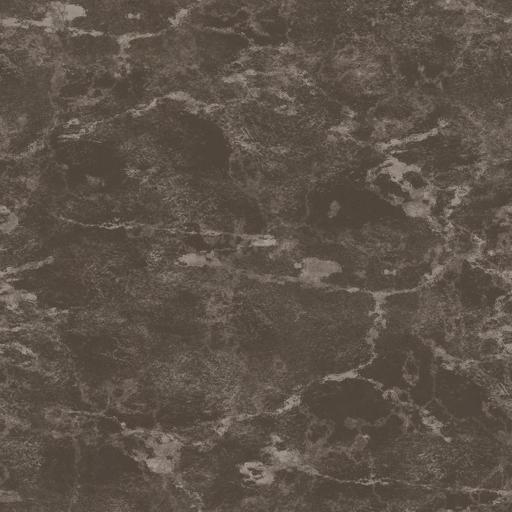
Tags: brown light marble rough stone